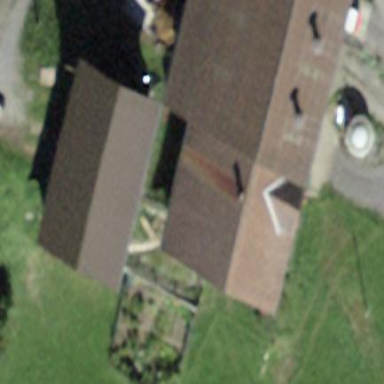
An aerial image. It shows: Farm building.